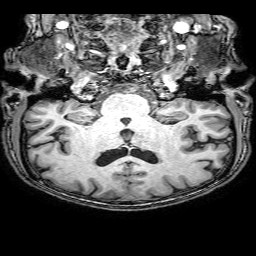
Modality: T1w
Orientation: sagittal
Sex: male
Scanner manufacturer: philips
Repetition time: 0.008214 s
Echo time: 0.00379 s